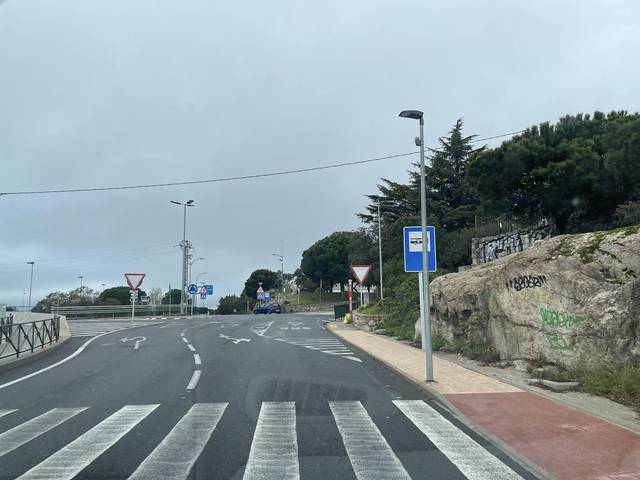
Region: Spain
Coordinates: 40.578, -3.938